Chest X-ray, AP view. Patient: 29 years old, sex F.
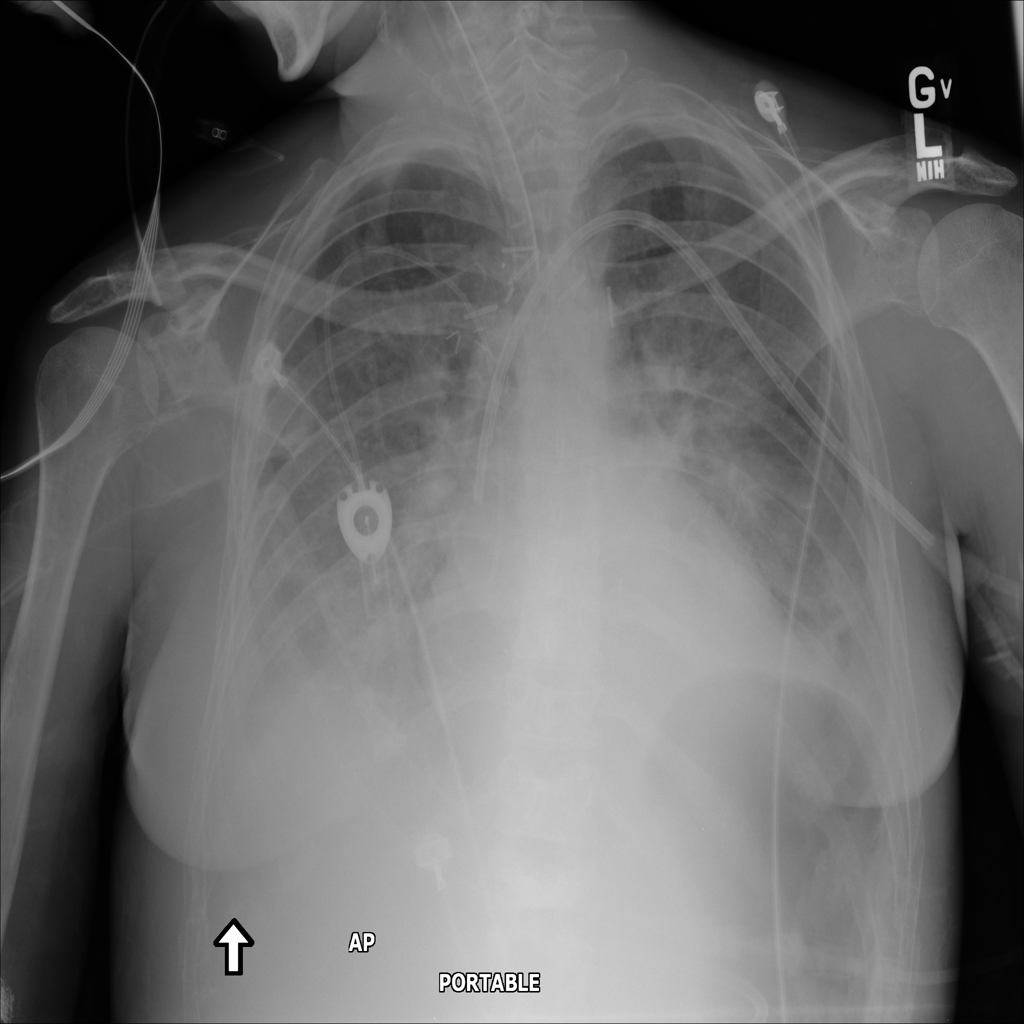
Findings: No Finding